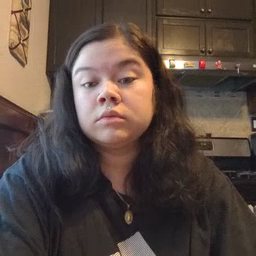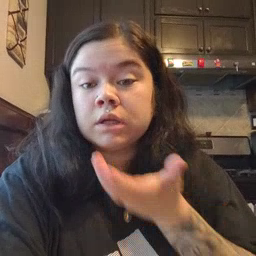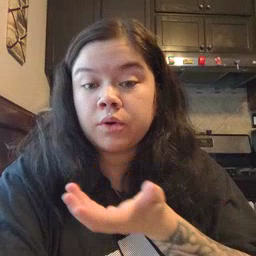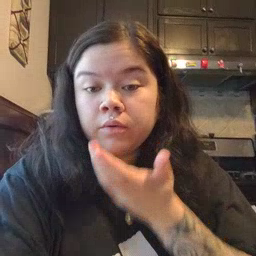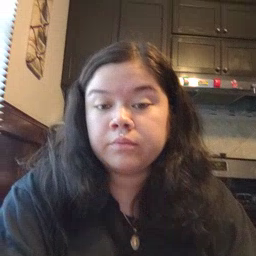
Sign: cereal